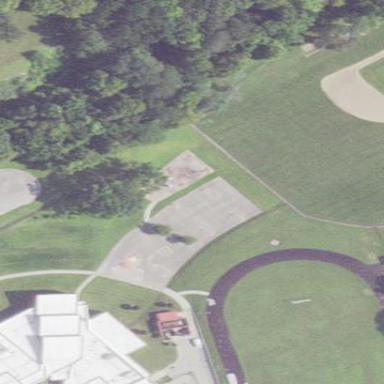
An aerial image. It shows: Asphalt surface in schoolyard.